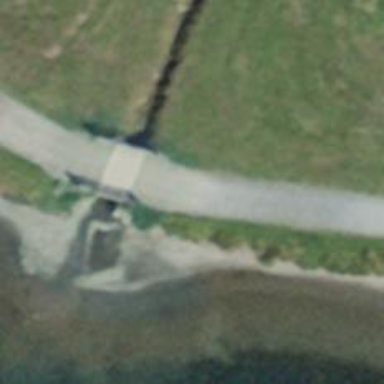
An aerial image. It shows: Paved track bridge intended for hiking. Groomed in the classic style.